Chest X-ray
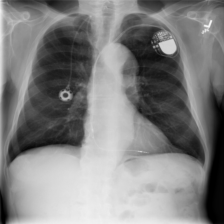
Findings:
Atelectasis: negative
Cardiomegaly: negative
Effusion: negative
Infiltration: negative
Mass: negative
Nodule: negative
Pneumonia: negative
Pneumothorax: negative
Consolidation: negative
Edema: negative
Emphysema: negative
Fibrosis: negative
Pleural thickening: negative
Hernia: negative